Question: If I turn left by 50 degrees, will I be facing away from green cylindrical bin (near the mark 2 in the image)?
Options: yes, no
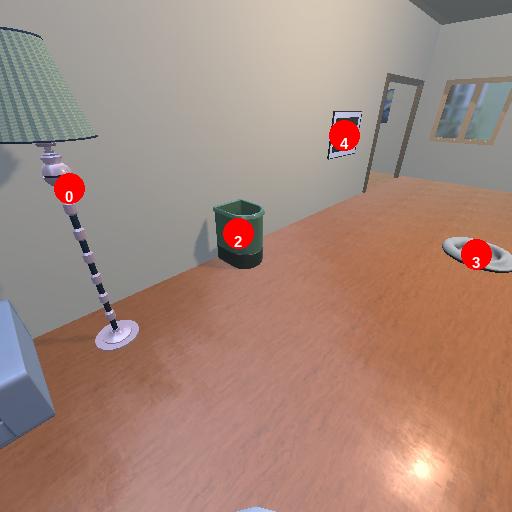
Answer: yes